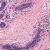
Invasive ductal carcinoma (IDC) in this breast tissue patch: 0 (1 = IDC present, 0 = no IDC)